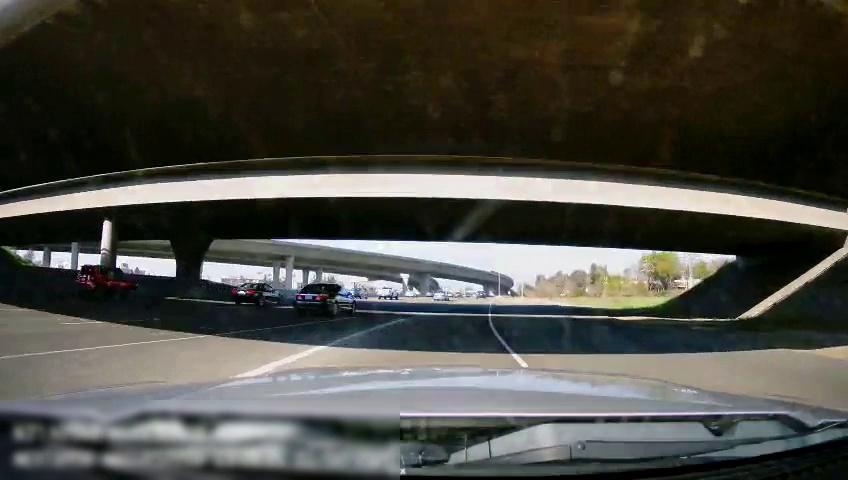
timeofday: Day
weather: Sunny
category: Drivable Space
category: Vehicles | Truck
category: Vehicles | Car
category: Vehicles | Car
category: Vehicles | Car
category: Vehicles | Car
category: Vehicles | SUV
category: Vehicles | Car
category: Lanes | Current Lane
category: Lanes | Alternate Lane
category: Lanes | Alternate Lane
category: Lanes | Current Lane